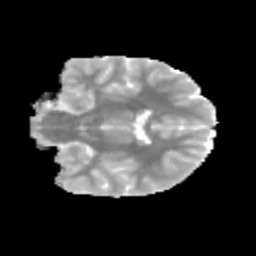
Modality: MD
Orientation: coronal
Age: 13
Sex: female
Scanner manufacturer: siemens
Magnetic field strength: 3 T
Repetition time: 3.8 s
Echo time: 0.07 s